Question: <URL>
I'm working with a fixed position div and making elements scrollable from inside it. <URL>.
I was able to get the scrollbars to show up, my problem is that I have a fixed header, and my fixed sidebar has to be pushed down in my view.
This allows the user to keep scrolling past the browser window so you lose sight of the scroller.
Is there anyway to keep the scrollbar in view with <URL>?
So that when the scroller hits and stops at the bottom of the view, you also see the last item.
'''
.red-box {
position: fixed;
width: 100%;
height: 40px;
color: white;
background: red;
}
.sidebar {
position: fixed;
top: 60px;
overflow-y: auto;
margin-left: 20px;
width: 180px;
height: 100%;
}
'''

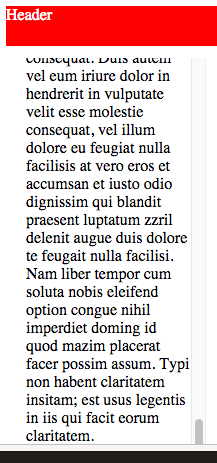
Answer: If I understand the issue correctly - you want the fixed element to fill the screen apart from the header height... then you could try :
'''
.not-stuck {
height: calc(100% - 60px);
}
'''
Looking at the other solutions on the page that was linked to, my personal second choice would be to use JavaScript (but the question doesn't have that tag of course).